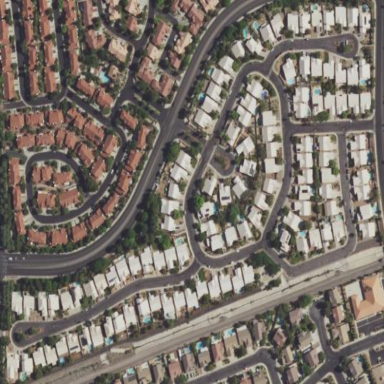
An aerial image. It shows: Located in suburban residential area.